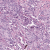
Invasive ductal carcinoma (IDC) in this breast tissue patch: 1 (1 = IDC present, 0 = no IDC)